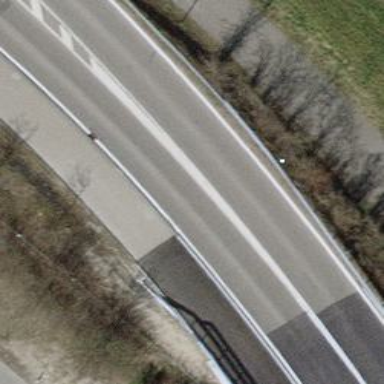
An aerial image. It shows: Secondary road with asphalt surface and embankment.